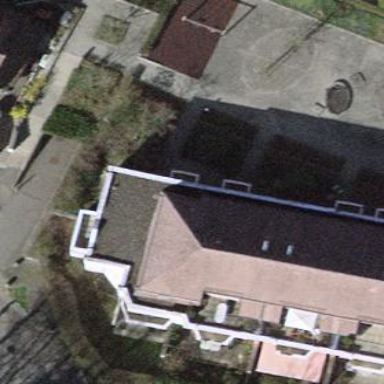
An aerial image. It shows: Residential building with gabled row roof.